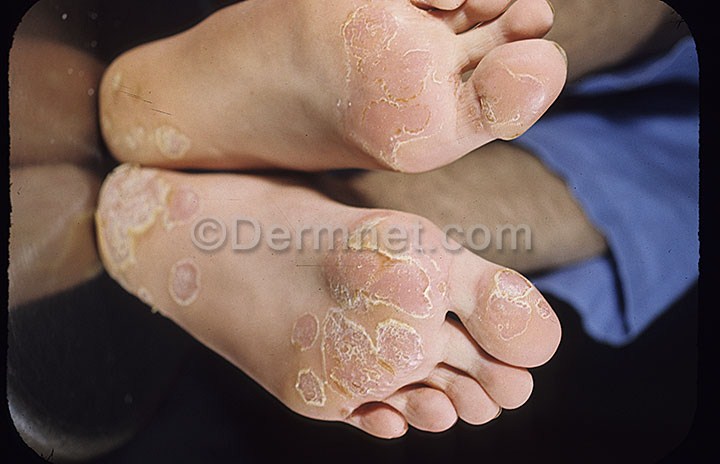
Disease: Psoriasis pictures Lichen Planus and related diseases